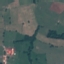
Land use / land cover class: Pasture